Question: '''
SELECT CONCAT_WS(' ',NAME, SURNAME, 'was born in', DATE_FORMAT(BIRTHDAY,'%Y')) AS RESULT
FROM STUDENT
WHERE KURS == 1 OR KURS == 2;
'''
I need only those rows where the column KURS contains '1' or '2'
'''
SELECTS * FROM STUDENTS
'''

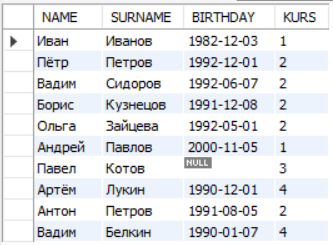
Answer: There is no '==' operator in MySQL. Presumably, you mean:
'''
WHERE KURS = 1 OR KURS = 2
'''
Which can be simplified as:
'''
WHERE KURS IN (1, 2)
'''
The 'SELECT' clause looks fine and should work as it is.